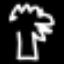
Label: palm tree